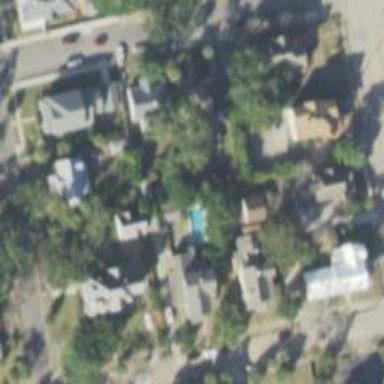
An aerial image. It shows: Residential area composed of single-family homes.